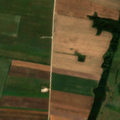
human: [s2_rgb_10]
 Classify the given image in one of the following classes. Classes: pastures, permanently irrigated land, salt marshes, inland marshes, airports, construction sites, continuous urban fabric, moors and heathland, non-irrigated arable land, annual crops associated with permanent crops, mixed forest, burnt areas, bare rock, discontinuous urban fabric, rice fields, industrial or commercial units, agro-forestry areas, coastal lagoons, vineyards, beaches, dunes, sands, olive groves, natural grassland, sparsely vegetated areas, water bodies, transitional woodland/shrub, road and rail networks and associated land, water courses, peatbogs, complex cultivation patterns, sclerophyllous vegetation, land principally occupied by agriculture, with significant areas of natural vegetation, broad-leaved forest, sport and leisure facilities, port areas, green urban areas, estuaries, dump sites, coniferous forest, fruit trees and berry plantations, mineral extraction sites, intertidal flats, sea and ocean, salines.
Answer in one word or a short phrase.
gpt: non-irrigated arable land, pastures